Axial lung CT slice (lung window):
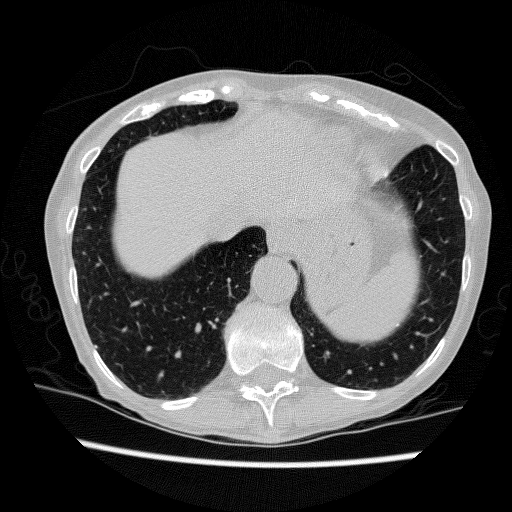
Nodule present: no